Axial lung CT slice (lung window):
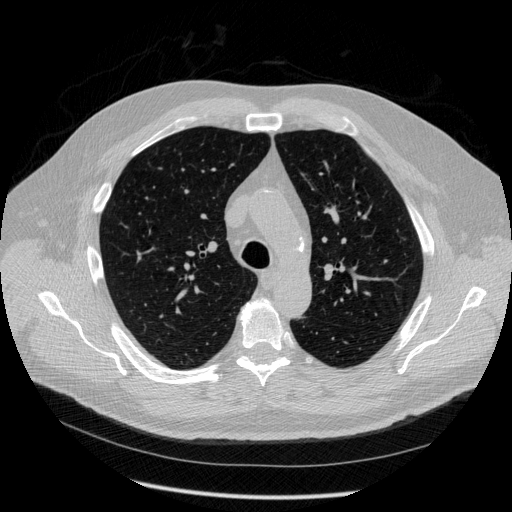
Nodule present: no